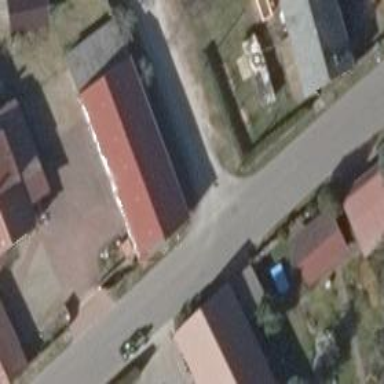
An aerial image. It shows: Paved residential road.